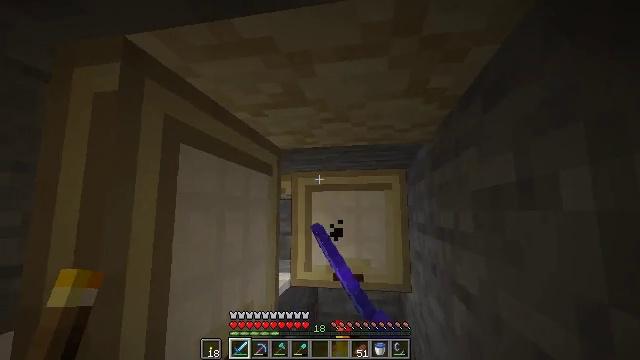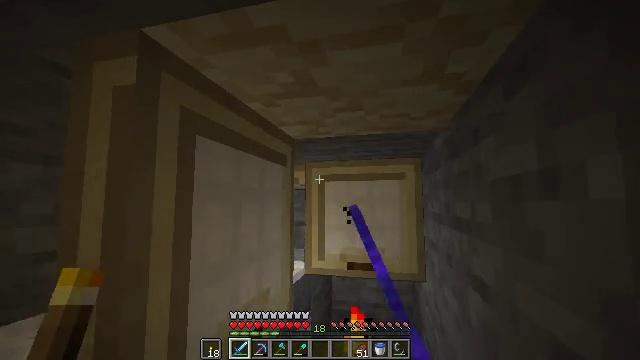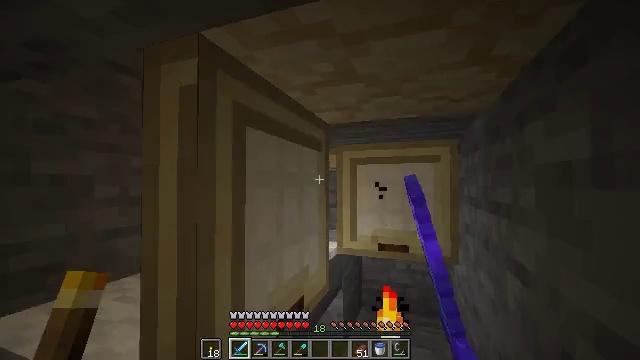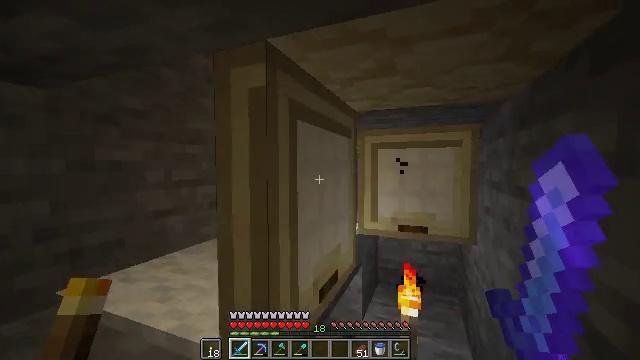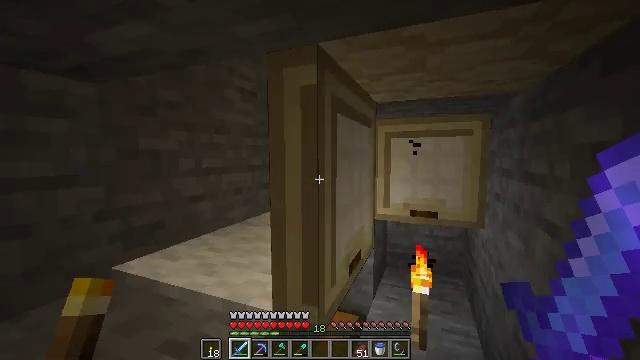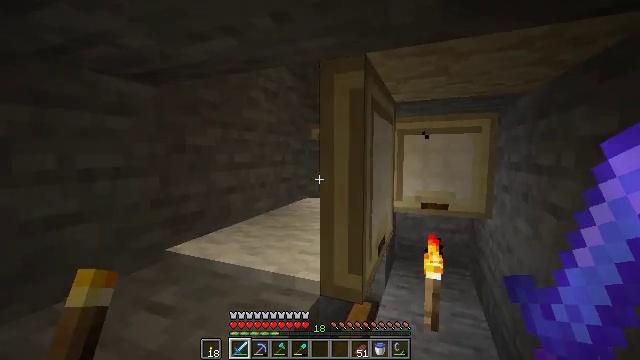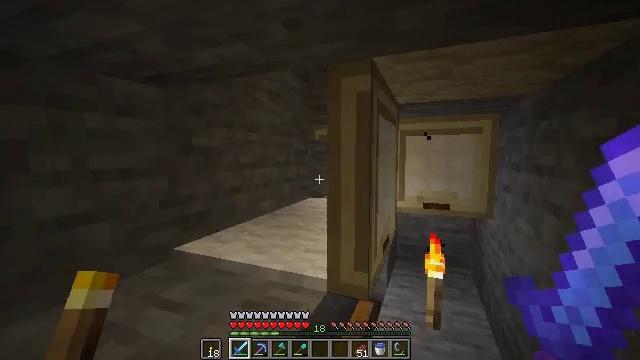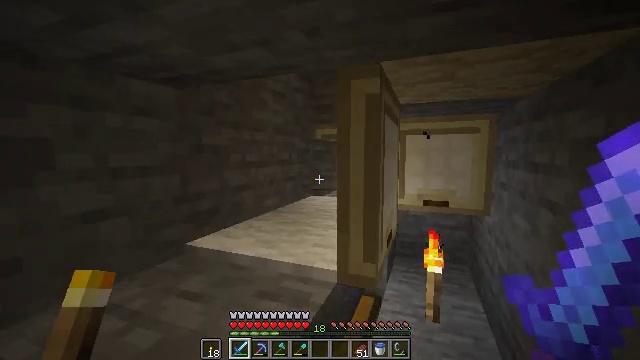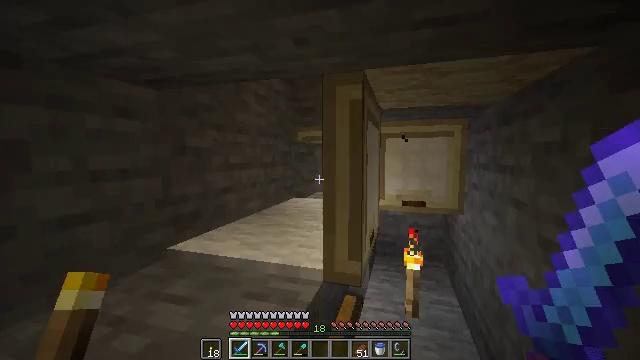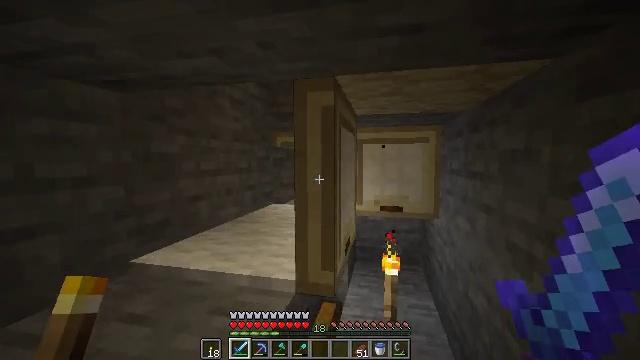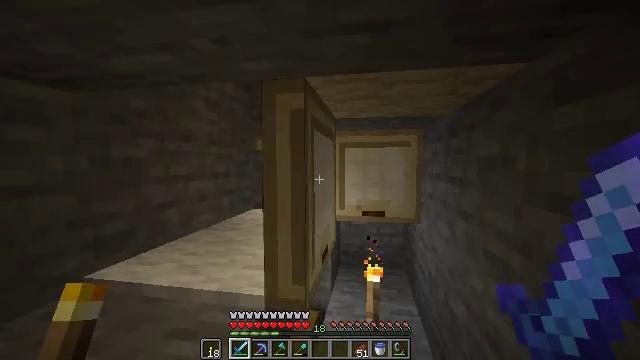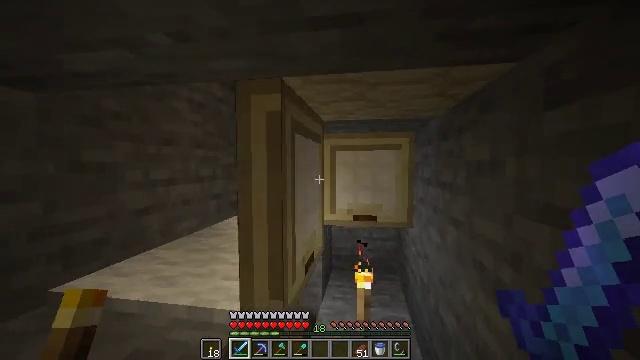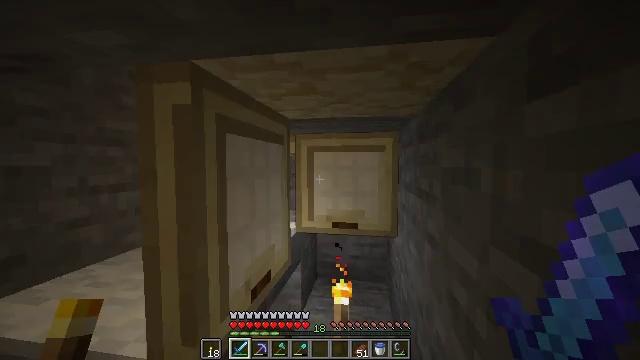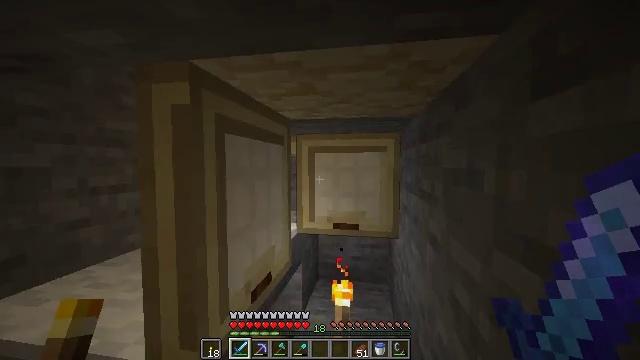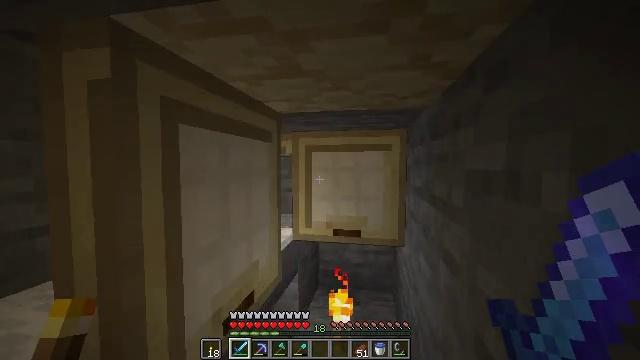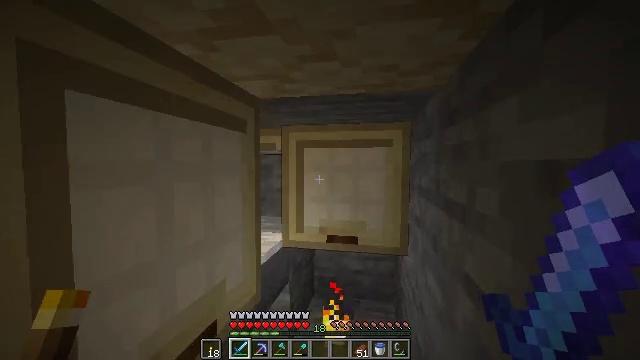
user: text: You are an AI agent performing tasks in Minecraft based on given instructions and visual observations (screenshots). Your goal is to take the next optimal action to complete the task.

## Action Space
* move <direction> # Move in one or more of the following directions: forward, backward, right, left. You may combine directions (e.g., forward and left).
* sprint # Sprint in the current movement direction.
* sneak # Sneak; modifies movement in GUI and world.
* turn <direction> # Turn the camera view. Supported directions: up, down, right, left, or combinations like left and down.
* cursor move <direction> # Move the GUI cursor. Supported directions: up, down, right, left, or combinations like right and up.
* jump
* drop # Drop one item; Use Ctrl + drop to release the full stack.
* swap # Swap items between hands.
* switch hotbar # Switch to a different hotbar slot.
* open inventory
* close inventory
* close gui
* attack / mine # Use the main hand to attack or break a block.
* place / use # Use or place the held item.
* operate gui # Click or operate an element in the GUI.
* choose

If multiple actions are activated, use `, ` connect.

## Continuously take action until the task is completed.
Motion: motion action
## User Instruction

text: Retrieve the birch trapdoor by mining it.
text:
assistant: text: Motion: turn left and down
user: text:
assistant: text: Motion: move back and move left, turn left and down
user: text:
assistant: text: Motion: move back and move left, turn left and down
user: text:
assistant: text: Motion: move back and move left, turn down
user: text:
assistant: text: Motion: move back and move left
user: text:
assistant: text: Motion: no_op
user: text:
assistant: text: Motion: no_op
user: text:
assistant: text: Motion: turn right
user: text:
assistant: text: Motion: move forward and move right, turn right and up
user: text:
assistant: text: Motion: move forward and move right, turn right
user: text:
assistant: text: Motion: move forward and move right
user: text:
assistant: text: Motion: move forward and move right
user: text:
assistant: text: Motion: move forward and move right
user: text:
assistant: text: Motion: move forward and move right, turn left
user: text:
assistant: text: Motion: move forward and move right
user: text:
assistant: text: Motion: move forward and move right
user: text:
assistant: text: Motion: move forward and move right
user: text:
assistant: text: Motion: move forward and move right
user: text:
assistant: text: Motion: move forward and move right
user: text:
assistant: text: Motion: move forward and move right
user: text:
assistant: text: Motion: move forward and move right
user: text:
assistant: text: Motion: move forward
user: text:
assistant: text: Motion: no_op
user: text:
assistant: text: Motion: turn left
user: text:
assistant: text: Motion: no_op
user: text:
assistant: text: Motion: no_op
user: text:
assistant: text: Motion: no_op
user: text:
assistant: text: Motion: no_op
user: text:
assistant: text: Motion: no_op
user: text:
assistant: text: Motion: no_op